Chest X-ray. View position: AP
Patient age: 59
Patient sex: M
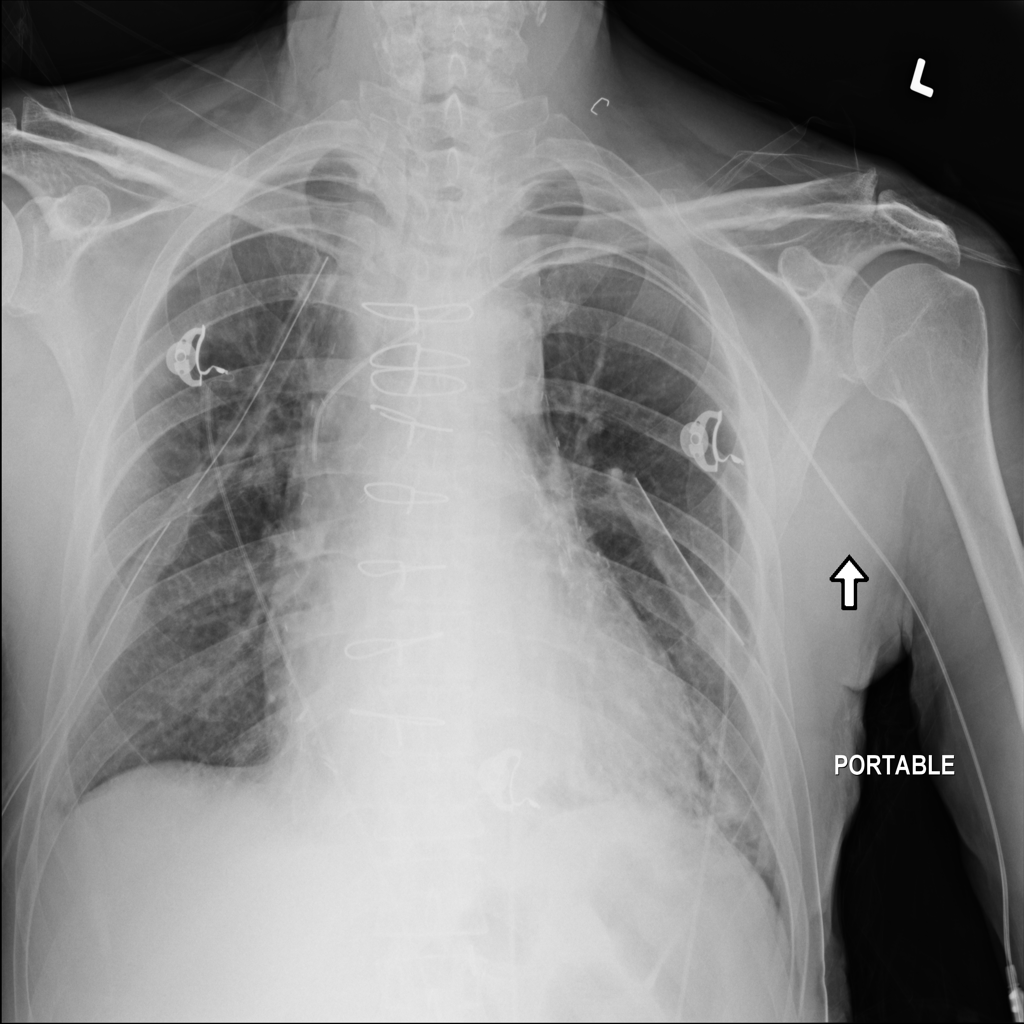
Finding: Pneumothorax